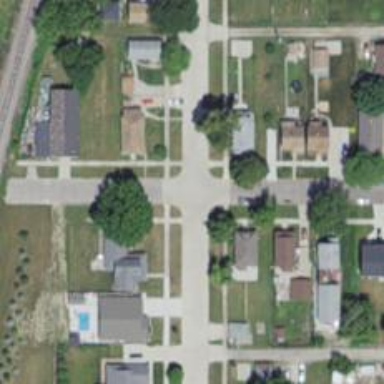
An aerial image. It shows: Residential road with separate sidewalk.